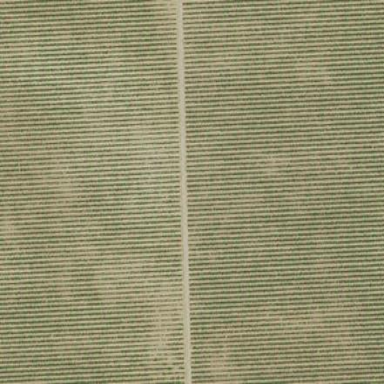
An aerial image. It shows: Vineyard where grapes are grown.